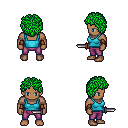
a pixel art fantasy rpg character, male body template, human, dark skin, teal pirate shirt, magenta pants, green curly afro hairstyle, leather bracers, dagger, four views (front, back, left, right), 2x2 character sprite sheet, small pixel art, hard edges, no anti-aliasing